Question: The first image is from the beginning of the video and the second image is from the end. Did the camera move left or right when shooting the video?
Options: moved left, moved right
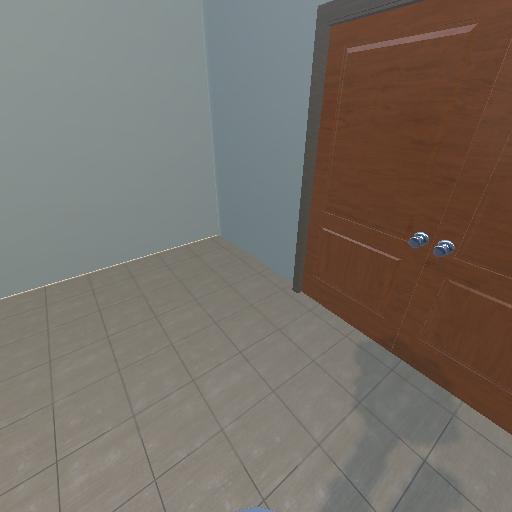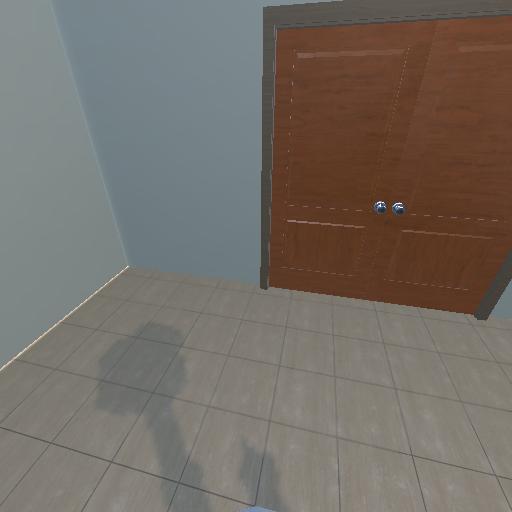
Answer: moved left